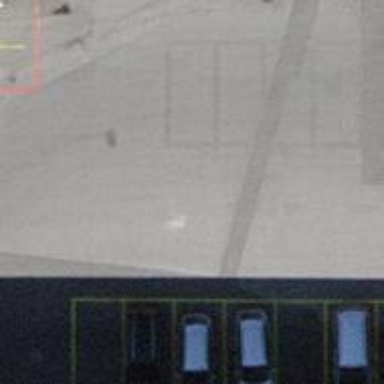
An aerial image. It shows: Asphalt parking aisle along service road.